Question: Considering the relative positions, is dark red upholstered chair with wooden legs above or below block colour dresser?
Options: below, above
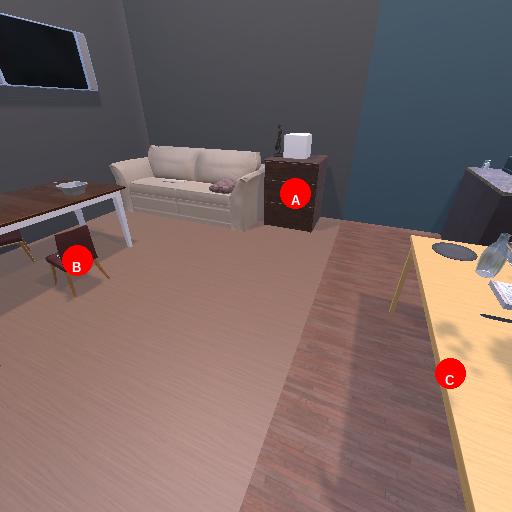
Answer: below